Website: ulta-beauty
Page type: customer-info-address
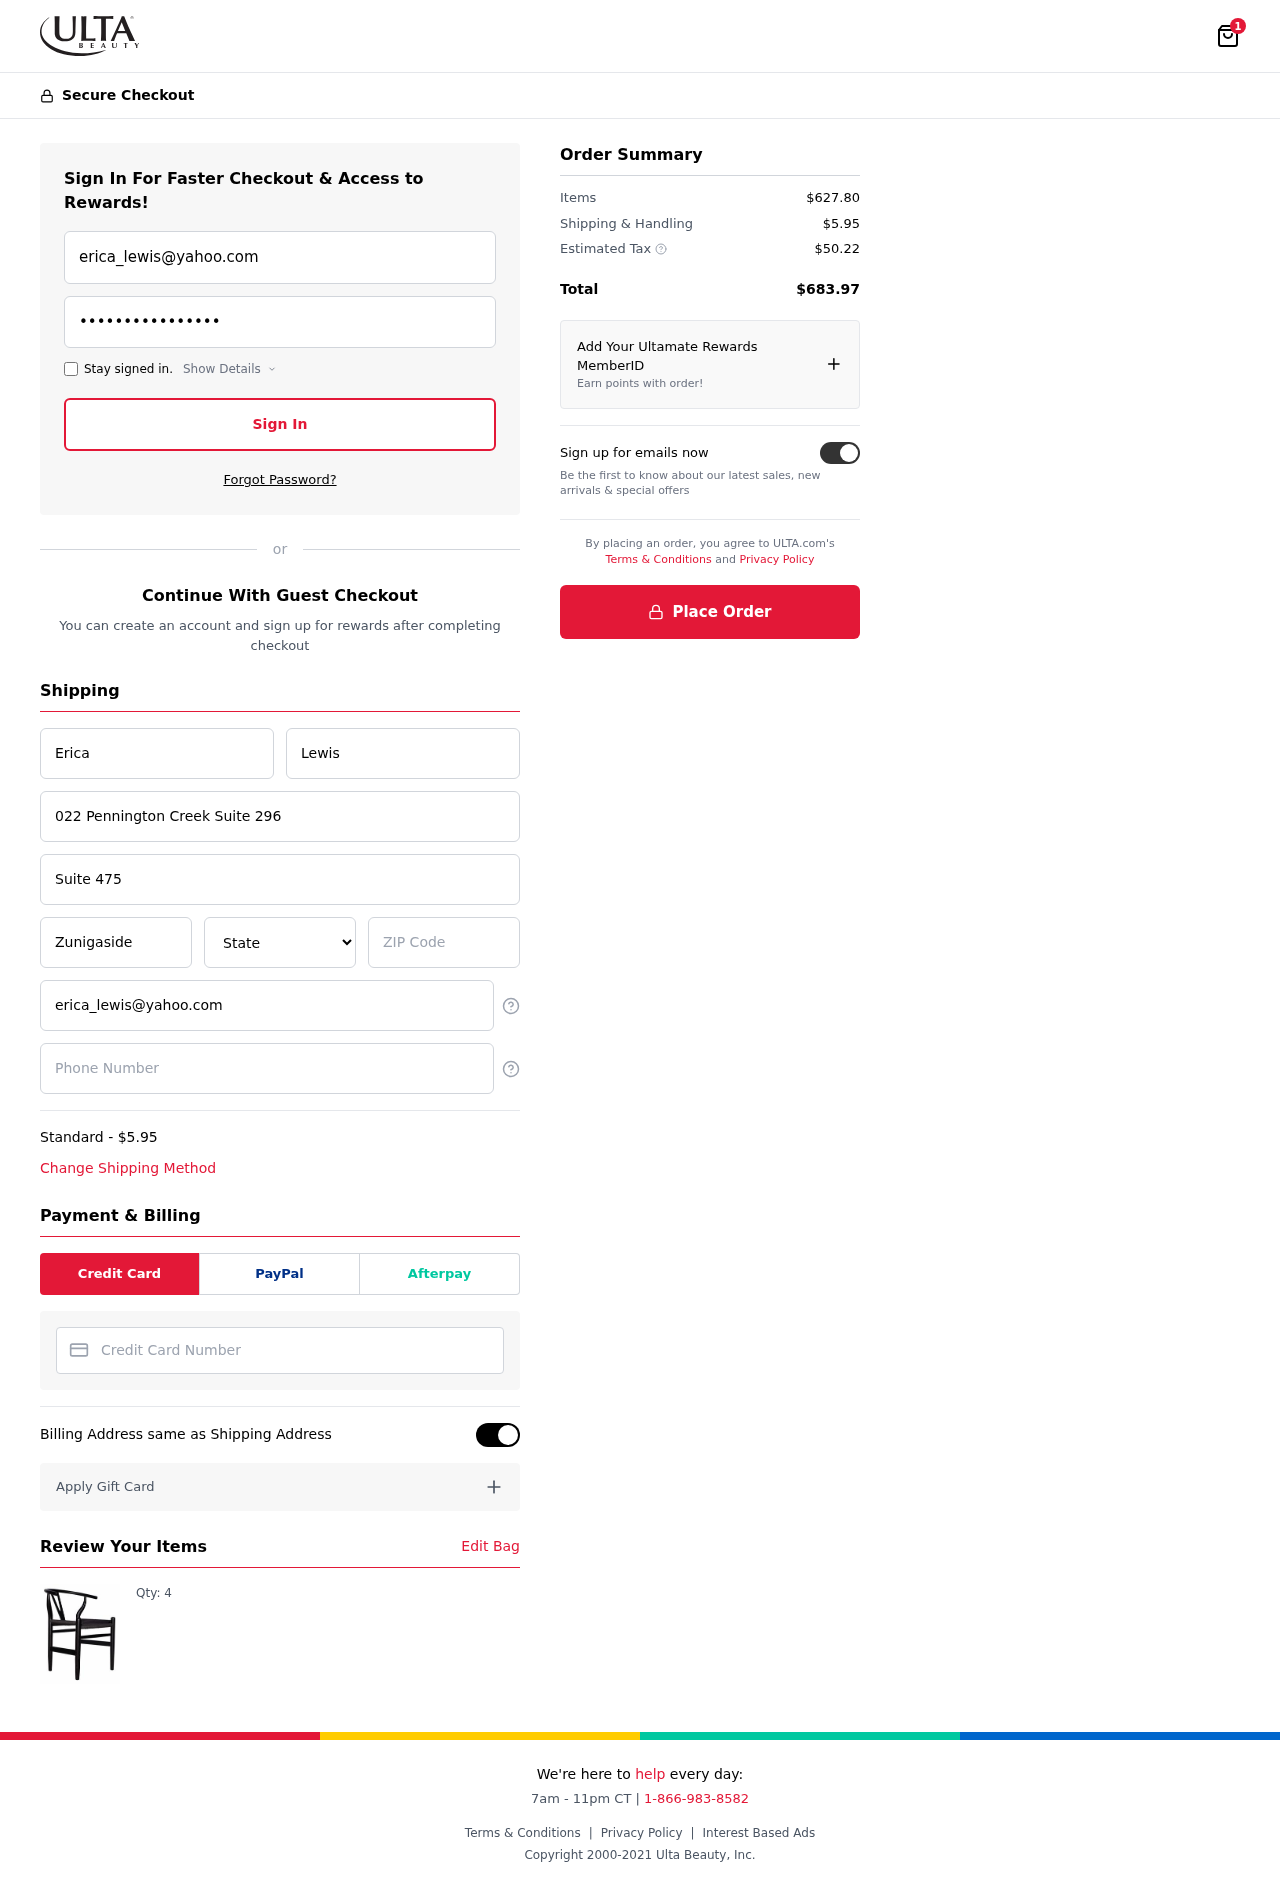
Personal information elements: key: PII_CARD_NUMBER
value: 6550 4269 9877 8664
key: PII_CITY
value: Zunigaside
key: PII_EMAIL
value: erica_lewis@yahoo.com
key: PII_FIRSTNAME
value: Erica
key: PII_LASTNAME
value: Lewis
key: PII_PHONE
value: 9502065269
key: PII_POSTCODE
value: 41942
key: PII_STATE
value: PW
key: PII_STREET
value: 022 Pennington Creek Suite 296
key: PII_STREET2
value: Suite 475
Product elements: key: PRODUCT1_QUANTITY
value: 4
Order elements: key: ORDER_NUM_ITEMS
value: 1
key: ORDER_SHIPPING_COST
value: $5.95
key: ORDER_ITEMS_TOTAL
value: $627.80
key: ORDER_SHIPPING_COST2
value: $5.95
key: ORDER_TAX
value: $50.22
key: ORDER_TOTAL
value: $683.97